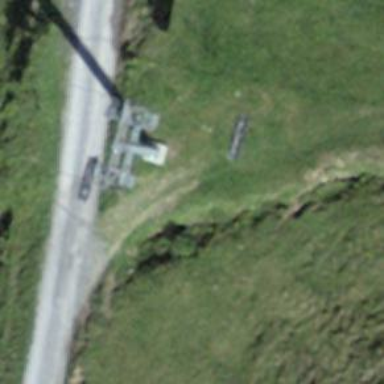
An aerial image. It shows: Pylon for aerialway.